Field crop: maize
Growth stage: 2
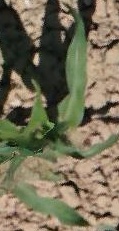
Species: maize